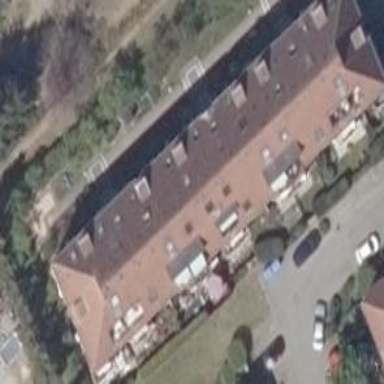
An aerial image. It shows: Half-hipped roof shape on the apartments building.